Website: walmart
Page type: payment
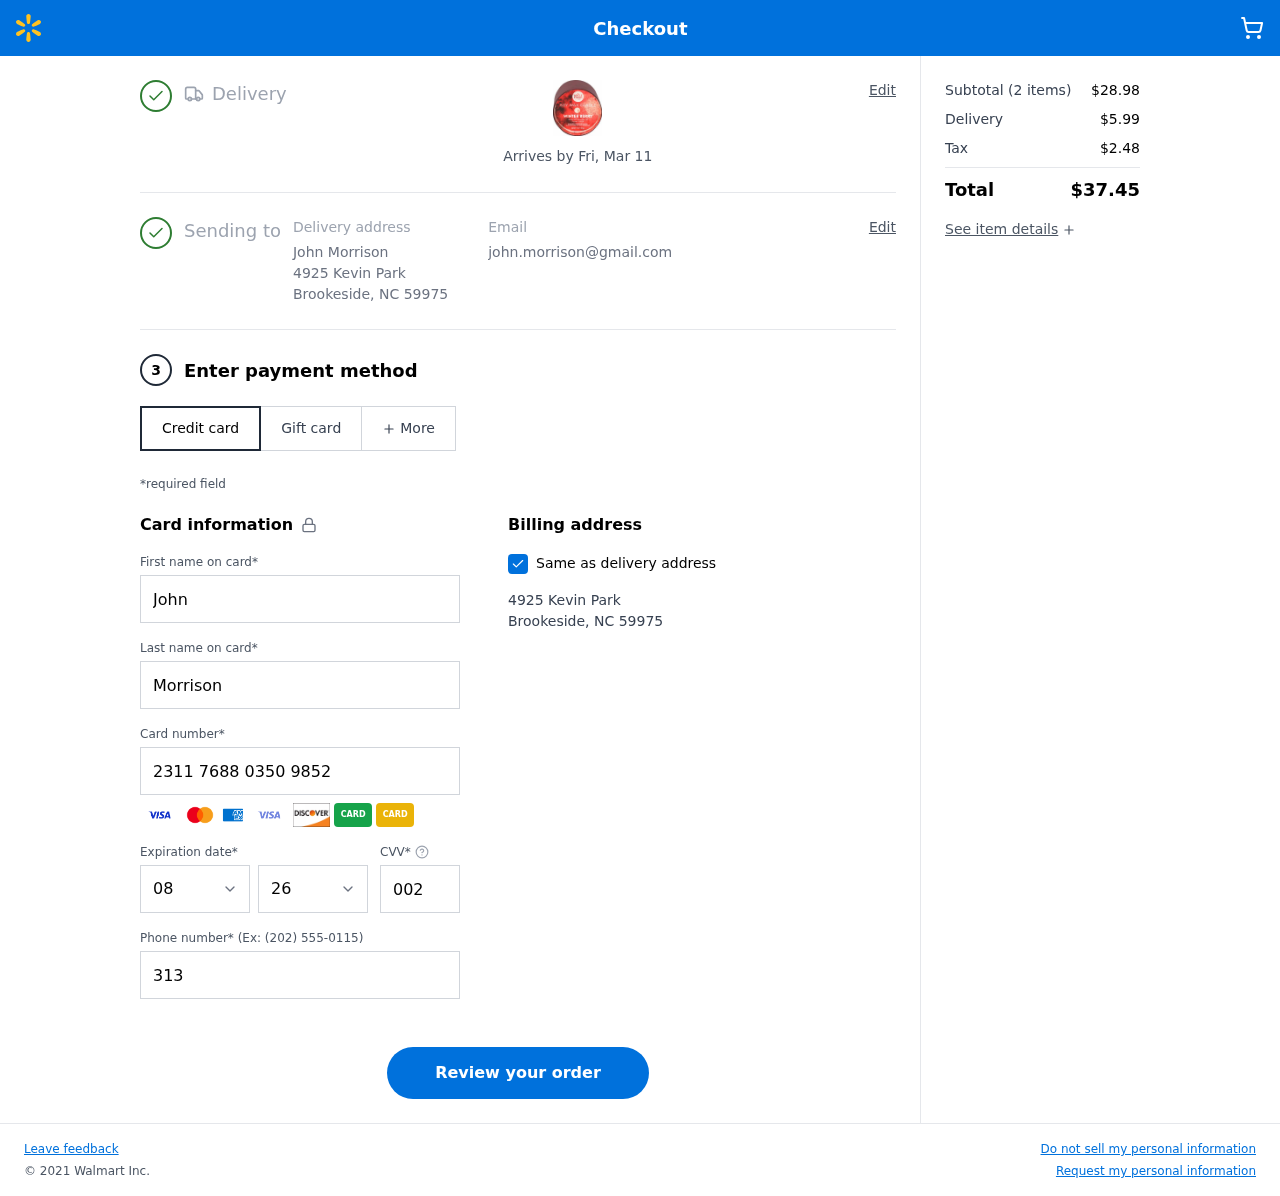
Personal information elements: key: PII_CARD_CVV
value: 002
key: PII_CARD_EXPIRY_MONTH
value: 08
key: PII_CARD_EXPIRY_YEAR
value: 26
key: PII_CARD_NUMBER
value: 2311 7688 0350 9852
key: PII_CITY
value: Brookeside
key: PII_EMAIL
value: john.morrison@gmail.com
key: PII_FIRSTNAME
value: John
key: PII_FULLNAME
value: John Morrison
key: PII_LASTNAME
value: Morrison
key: PII_PHONE
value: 3137570497
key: PII_POSTCODE
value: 59975
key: PII_STATE_ABBR
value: NC
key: PII_STREET
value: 4925 Kevin Park
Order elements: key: ORDER_DELIVERY_DATE
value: Arrives by Fri, Mar 11
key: ORDER_NUM_ITEMS
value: (2 items)
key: ORDER_SUBTOTAL
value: $28.98
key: ORDER_SHIPPING_COST
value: $5.99
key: ORDER_TAX
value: $2.48
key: ORDER_TOTAL
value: $37.45